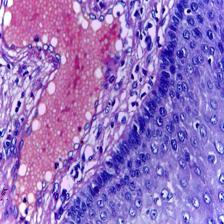
Diagnosis: Normal